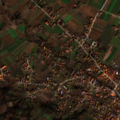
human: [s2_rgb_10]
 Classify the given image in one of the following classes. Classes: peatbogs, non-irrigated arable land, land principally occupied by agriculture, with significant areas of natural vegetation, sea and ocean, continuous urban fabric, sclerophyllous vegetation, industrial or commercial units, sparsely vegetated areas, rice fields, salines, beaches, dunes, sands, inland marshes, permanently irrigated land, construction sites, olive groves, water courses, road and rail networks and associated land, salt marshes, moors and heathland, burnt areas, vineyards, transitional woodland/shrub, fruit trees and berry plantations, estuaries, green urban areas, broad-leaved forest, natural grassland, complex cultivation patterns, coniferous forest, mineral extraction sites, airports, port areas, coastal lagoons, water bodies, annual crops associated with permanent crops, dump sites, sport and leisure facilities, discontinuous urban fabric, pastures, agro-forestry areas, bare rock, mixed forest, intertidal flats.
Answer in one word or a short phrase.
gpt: discontinuous urban fabric, non-irrigated arable land, complex cultivation patterns, land principally occupied by agriculture, with significant areas of natural vegetation, broad-leaved forest